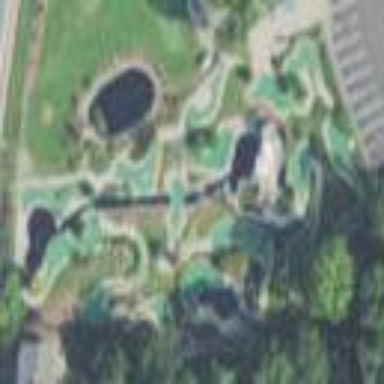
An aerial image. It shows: Miniature golf course.